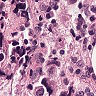
Metastatic tissue present: yes